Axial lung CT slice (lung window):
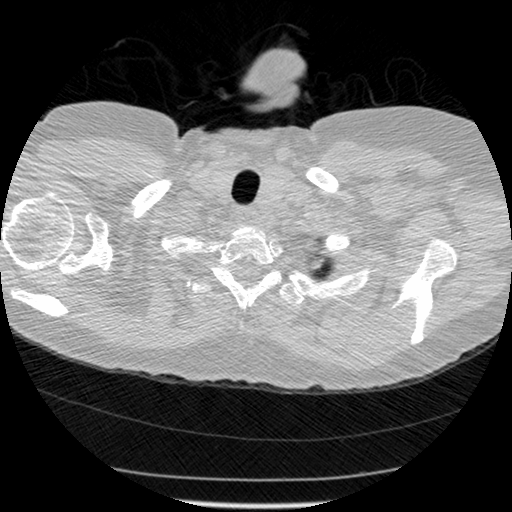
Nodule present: no